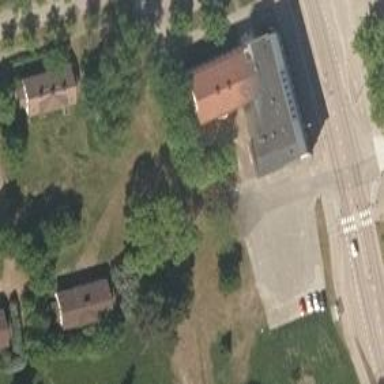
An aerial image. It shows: Public building.